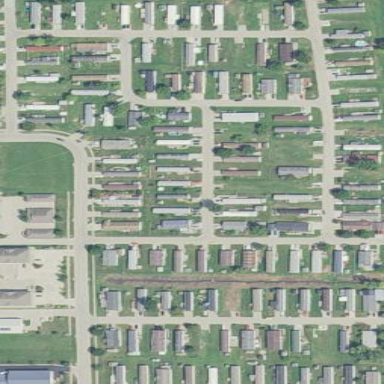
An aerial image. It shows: Residential area known as trailer park.